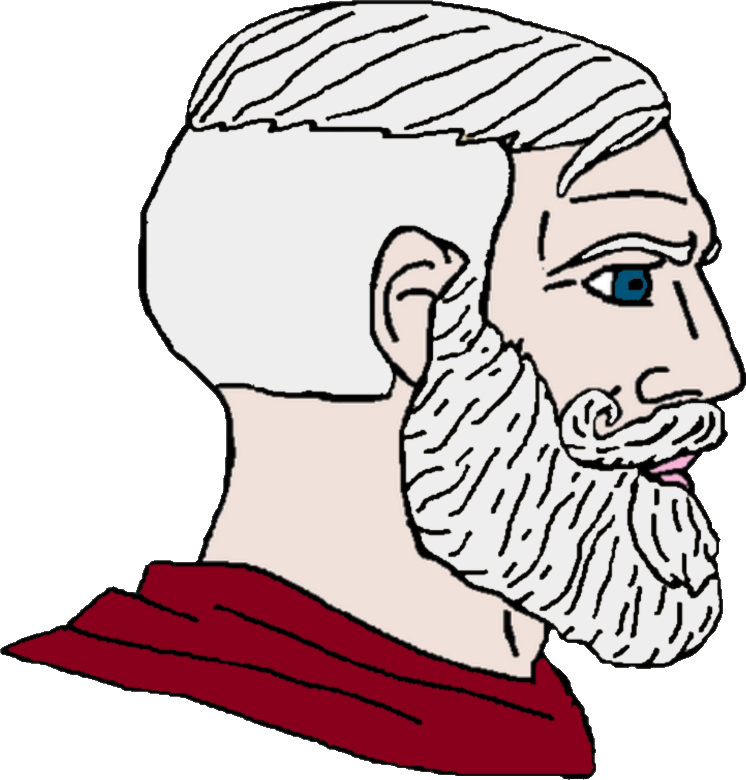
Label: 4_Yes_Chad